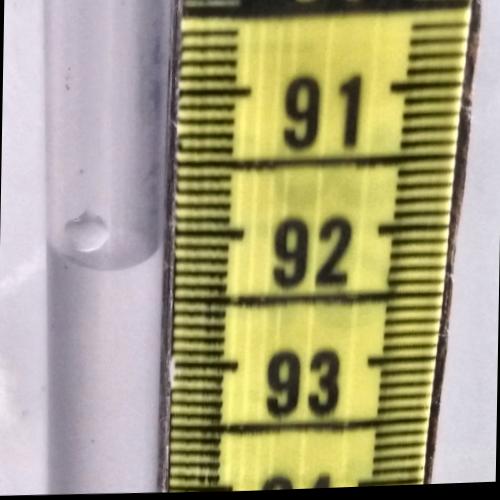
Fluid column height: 92.2 cm